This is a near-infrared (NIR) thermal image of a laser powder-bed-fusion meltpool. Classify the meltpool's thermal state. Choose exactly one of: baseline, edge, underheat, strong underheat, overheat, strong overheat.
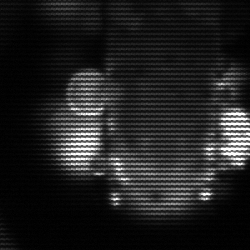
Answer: strong underheat